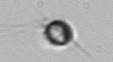
Label: Acanthoica_quattrospina